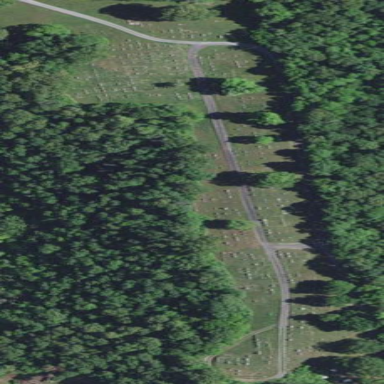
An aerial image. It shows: Cemetery.